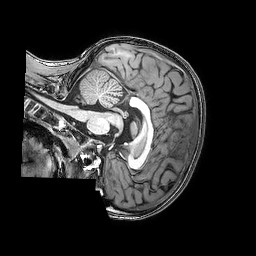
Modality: T1w
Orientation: sagittal
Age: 7
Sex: male
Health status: healthy